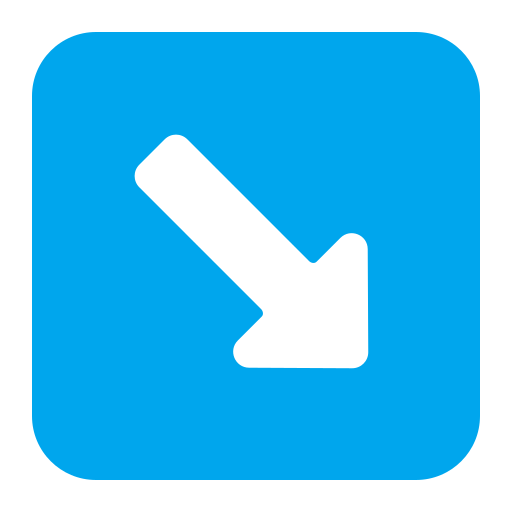
down right arrow flat